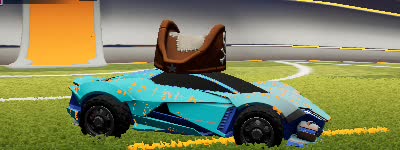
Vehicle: werewolf